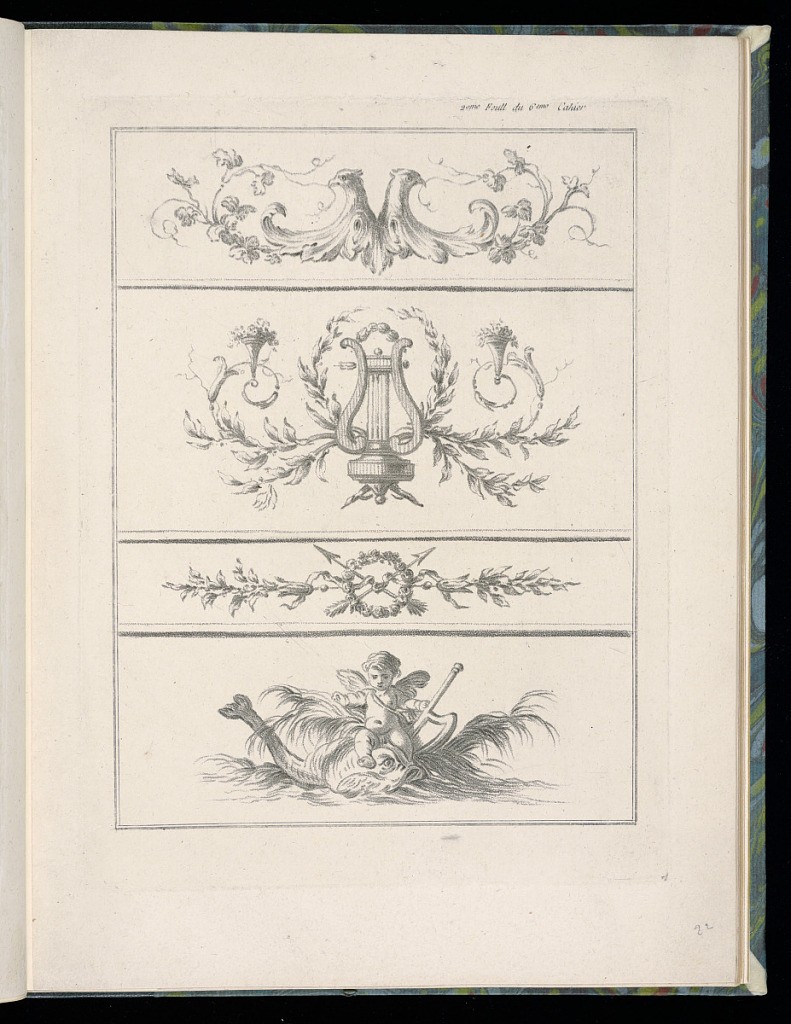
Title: Four Ornament Designs
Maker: Jean-Baptiste Huet, French, 1745 – 1811
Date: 1776–89
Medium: Crayon manner etching on paper
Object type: Print
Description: Four small ornament designs featuring a winged putti on a dolphin, foliate branches, arrows, lyre, vases of flowers, bird heads, and scrolling leaves (rinceaux). The plate is numbered.